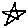
Label: star